Question: I have problem with migrating my database on Heroku trying to run 'heroku run python manage.py migrate'. I always get this error:
'''
(venv) E:\Studiadvise\promotion>heroku run python manage.py migrate
Running python manage.py migrate on pro-motion... up, run.6349 (Free)
Traceback (most recent call last):
File "manage.py", line 15, in <module>
execute_from_command_line(sys.argv)
File "/app/.heroku/python/lib/python3.6/site-packages/django/core/management/__init__.py", line 381, in execute_from_command_line
utility.execute()
File "/app/.heroku/python/lib/python3.6/site-packages/django/core/management/__init__.py", line 325, in execute
settings.INSTALLED_APPS
File "/app/.heroku/python/lib/python3.6/site-packages/django/conf/__init__.py", line 79, in __getattr__
self._setup(name)
File "/app/.heroku/python/lib/python3.6/site-packages/django/conf/__init__.py", line 66, in _setup
self._wrapped = Settings(settings_module)
File "/app/.heroku/python/lib/python3.6/site-packages/django/conf/__init__.py", line 157, in __init__
mod = importlib.import_module(self.SETTINGS_MODULE)
File "/app/.heroku/python/lib/python3.6/importlib/__init__.py", line 126, in import_module
return _bootstrap._gcd_import(name[level:], package, level)
File "<frozen importlib._bootstrap>", line 994, in _gcd_import
File "<frozen importlib._bootstrap>", line 971, in _find_and_load
File "<frozen importlib._bootstrap>", line 955, in _find_and_load_unlocked
File "<frozen importlib._bootstrap>", line 665, in _load_unlocked
File "<frozen importlib._bootstrap_external>", line 678, in exec_module
File "<frozen importlib._bootstrap>", line 219, in _call_with_frames_removed
File "/app/promotion/settings.py", line 27, in <module>
DEBUG = config('DEBUG', default=False, cast=bool)
File "/app/.heroku/python/lib/python3.6/site-packages/decouple.py", line 197, in __call__
return self.config(*args, **kwargs)
File "/app/.heroku/python/lib/python3.6/site-packages/decouple.py", line 85, in __call__
return self.get(*args, **kwargs)
File "/app/.heroku/python/lib/python3.6/site-packages/decouple.py", line 79, in get
return cast(value)
File "/app/.heroku/python/lib/python3.6/site-packages/decouple.py", line 50, in _cast_boolean
raise ValueError('Not a boolean: %s' % value)
ValueError: Not a boolean: True
'''

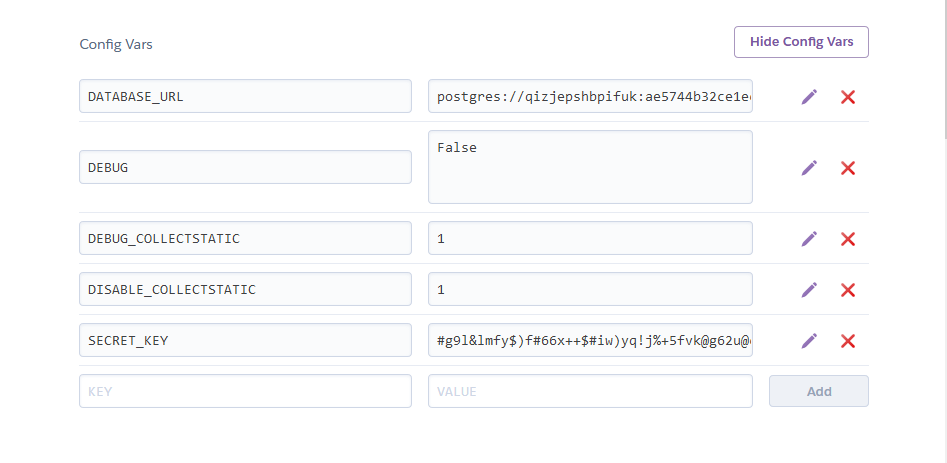
Answer: Your screenshot shows a 'DEBUG' environment variable whose value contains extra whitespace.
Depending on how you use that variable, the whitespace could easily caus problems. Delete that extra whitespace and see if that fixes things.
---
Also, you've partly revealed your 'SECRET_KEY' and PostgreSQL credentials. Please change the 'SECRET_KEY' and <URL>. Your current values are no longer secure.